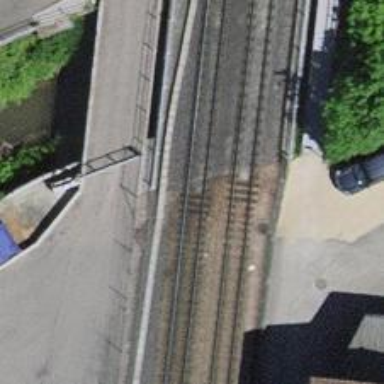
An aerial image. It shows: Tram railway bridge with one track and electrified contact line.